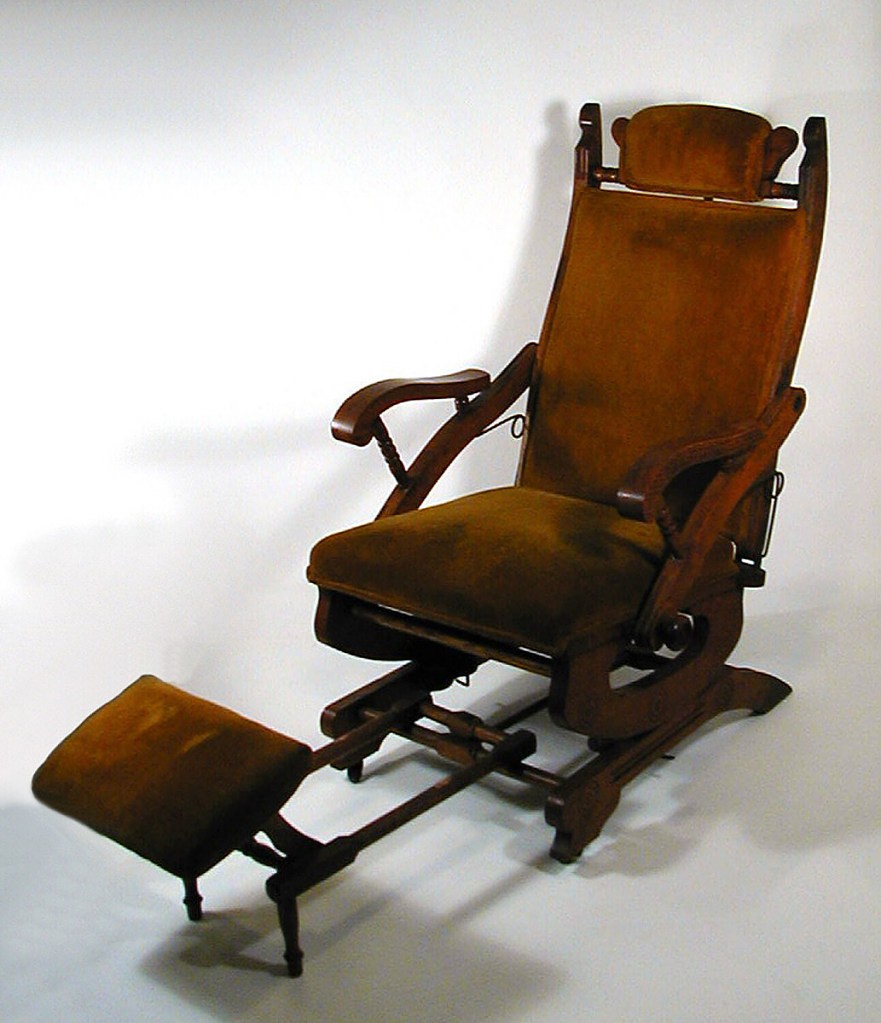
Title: Chair
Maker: Herkimer Chair Works, active 1890–1900
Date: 1890–1900
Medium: wood [oak], metal, fabric
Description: Platform rocker with dual side springs. Front casters. Pierced wood sides Arm struts and rests separated by turned posts. Flat seat and back. Back rises in curve to mechanical adjustable headrest. Base adjustable with side knobs. Beneath seat and extendable foot rest with two turned feet, circular side rails and swivel foot rest. Upholstered in gold velvet.